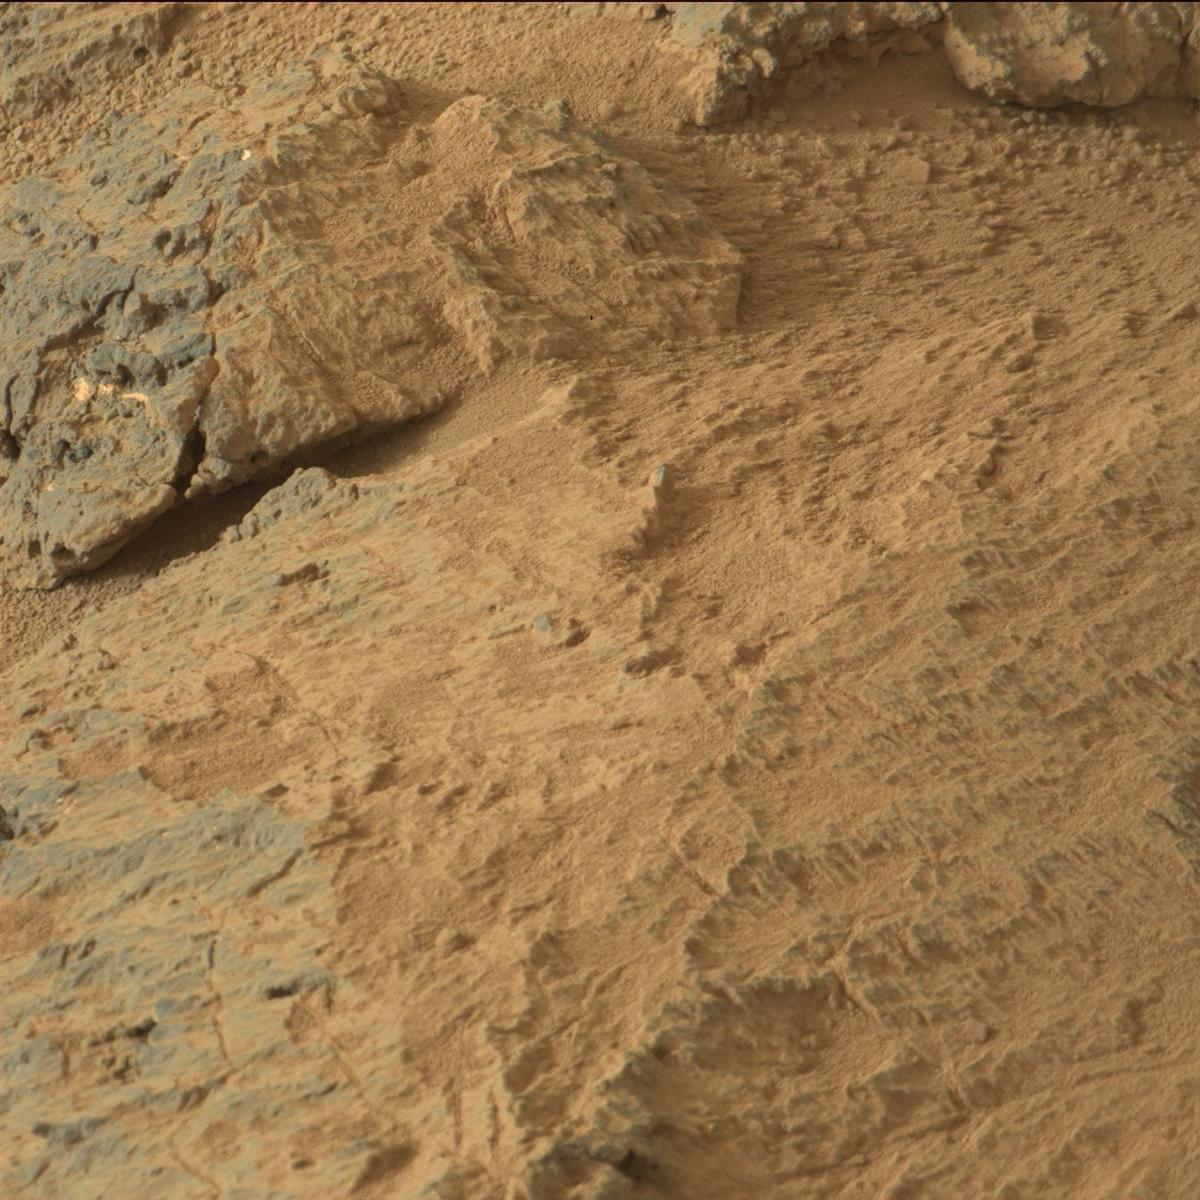
Terrain classes present: Bedrock, Sand / Soil